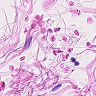
Metastatic tissue present: no